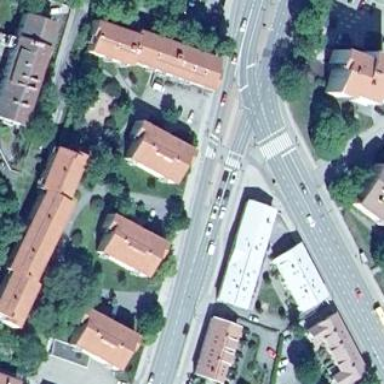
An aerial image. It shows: Asphalt footway with marked crossing that includes pedestrian island.